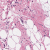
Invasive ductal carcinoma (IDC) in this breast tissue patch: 0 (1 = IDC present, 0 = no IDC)